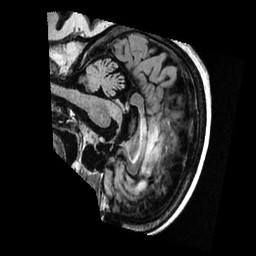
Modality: FLAIR
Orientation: sagittal
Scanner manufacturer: ge
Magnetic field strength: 1.5 T
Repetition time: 6 s
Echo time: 0.1253 s